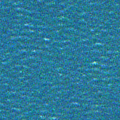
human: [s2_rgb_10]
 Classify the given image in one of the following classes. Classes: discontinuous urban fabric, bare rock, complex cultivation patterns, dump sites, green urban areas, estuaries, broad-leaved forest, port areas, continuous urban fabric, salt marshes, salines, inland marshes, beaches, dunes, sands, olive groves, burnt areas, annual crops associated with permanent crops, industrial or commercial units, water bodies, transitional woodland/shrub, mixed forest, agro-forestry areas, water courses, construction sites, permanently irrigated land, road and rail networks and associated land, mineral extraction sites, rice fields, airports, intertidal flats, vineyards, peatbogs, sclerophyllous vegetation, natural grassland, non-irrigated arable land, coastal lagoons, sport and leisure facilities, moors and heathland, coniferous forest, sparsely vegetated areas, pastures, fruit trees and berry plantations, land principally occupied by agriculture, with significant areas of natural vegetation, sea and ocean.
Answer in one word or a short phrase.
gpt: sea and ocean